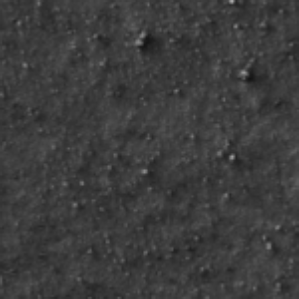
Label: frost